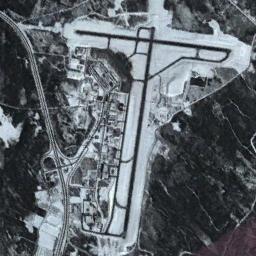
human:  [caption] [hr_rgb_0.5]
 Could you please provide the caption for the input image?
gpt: An airport with some runways perpendicular to each other in the forest and some buildings arranged neatly beside .

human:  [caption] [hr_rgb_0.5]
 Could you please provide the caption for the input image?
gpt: There are many roads beside a complex airport with many runways and buildings .

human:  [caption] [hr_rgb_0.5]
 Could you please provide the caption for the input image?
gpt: An airport is surrounded by many trees and grass .

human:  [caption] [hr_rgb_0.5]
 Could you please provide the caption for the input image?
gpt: The lawn is divided into many rectangular areas by runways .

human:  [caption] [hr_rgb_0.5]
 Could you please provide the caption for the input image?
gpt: The airport is surrounded by grass .